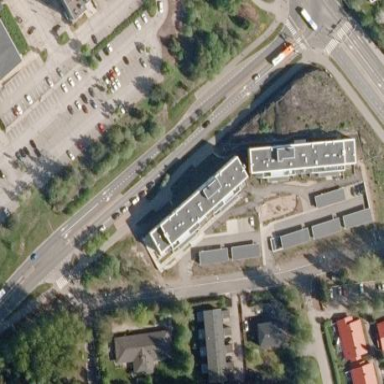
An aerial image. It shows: Residential building with apartments.